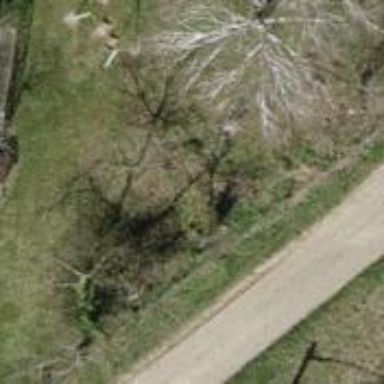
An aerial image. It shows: Broadleaved tree with lush foliage.